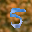
Label: 5